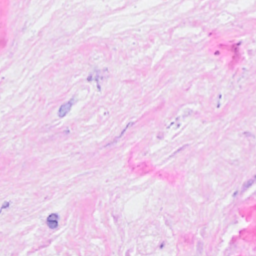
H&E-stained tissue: Breast